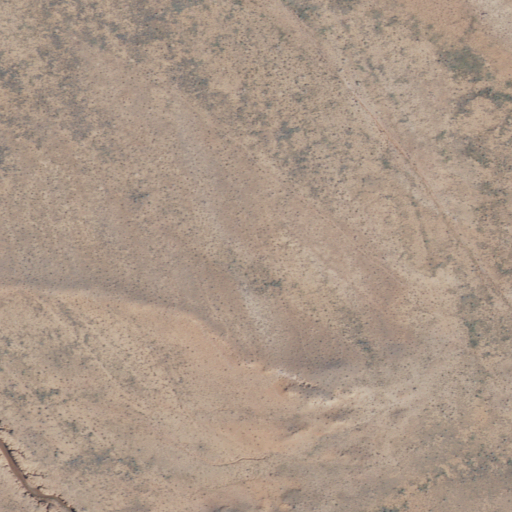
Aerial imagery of valley in Arizona named Upper Clayhole Valley containing shrub and grassland